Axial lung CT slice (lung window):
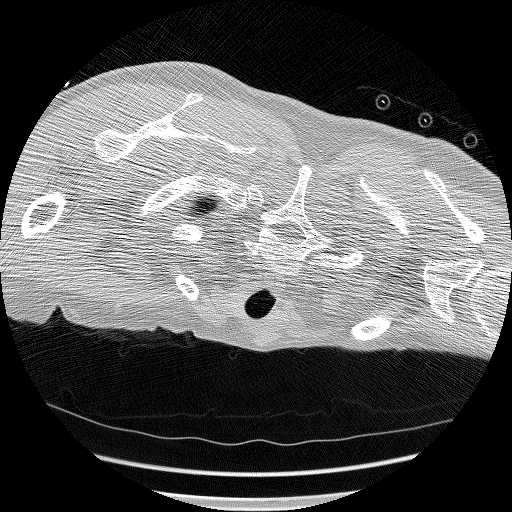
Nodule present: no